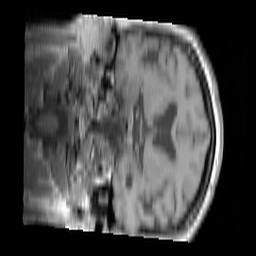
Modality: T1w
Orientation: coronal
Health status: ill
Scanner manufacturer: siemens
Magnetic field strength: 3 T
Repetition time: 0.4 s
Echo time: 0.00272 s